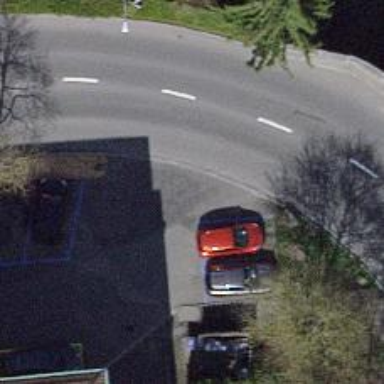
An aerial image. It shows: Asphalt footway on bridge with unmarked crossing.